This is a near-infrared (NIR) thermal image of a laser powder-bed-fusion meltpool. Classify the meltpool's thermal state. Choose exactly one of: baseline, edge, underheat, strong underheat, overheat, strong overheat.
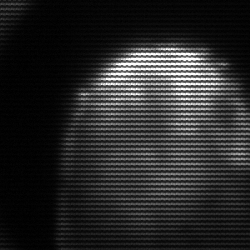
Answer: edge